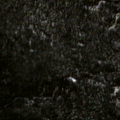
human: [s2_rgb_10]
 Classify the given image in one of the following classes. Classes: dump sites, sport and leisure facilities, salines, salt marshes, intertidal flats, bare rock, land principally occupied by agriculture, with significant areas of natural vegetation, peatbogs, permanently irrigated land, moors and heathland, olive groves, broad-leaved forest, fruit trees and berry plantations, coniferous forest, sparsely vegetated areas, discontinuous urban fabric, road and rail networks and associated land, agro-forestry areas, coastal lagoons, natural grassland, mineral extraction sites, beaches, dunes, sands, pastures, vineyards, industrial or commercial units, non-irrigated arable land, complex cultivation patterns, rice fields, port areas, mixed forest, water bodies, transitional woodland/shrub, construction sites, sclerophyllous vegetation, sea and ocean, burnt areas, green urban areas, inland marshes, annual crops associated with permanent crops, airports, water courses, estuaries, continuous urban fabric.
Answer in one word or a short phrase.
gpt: coniferous forest